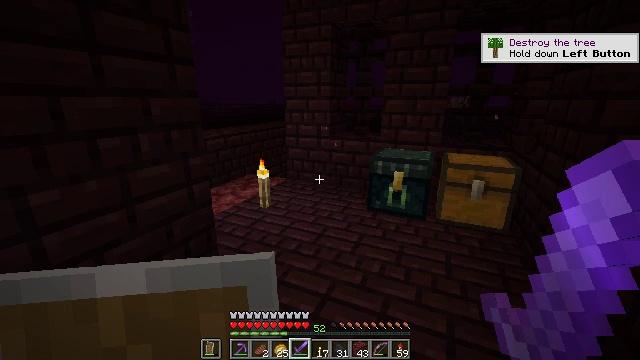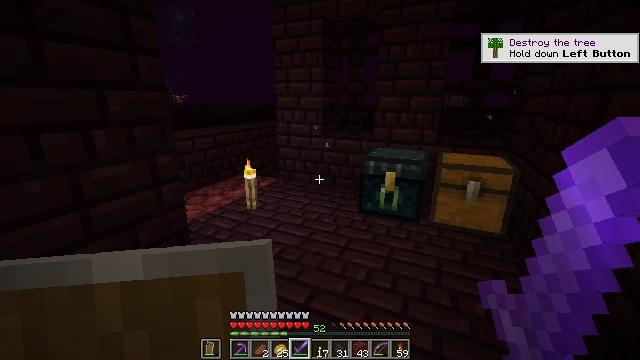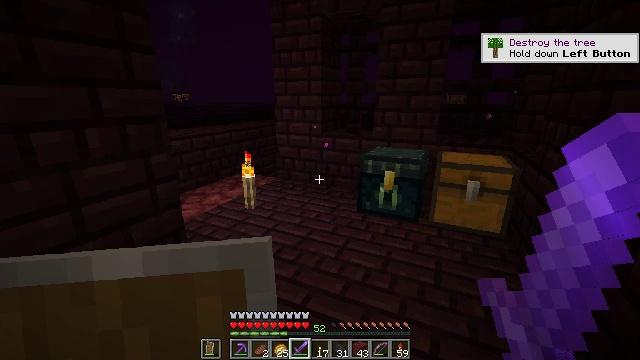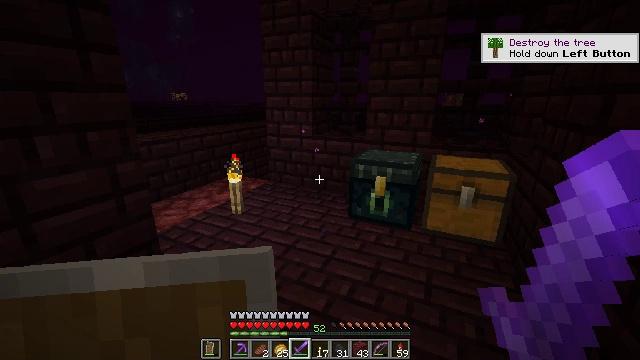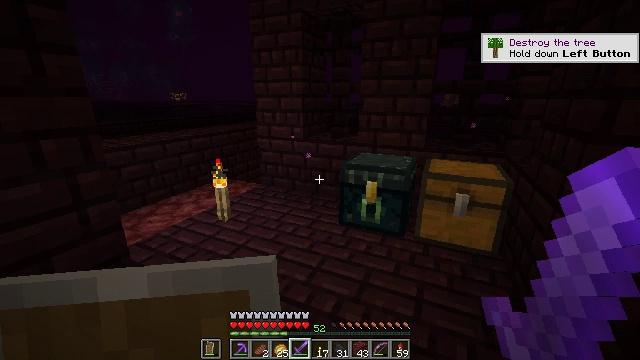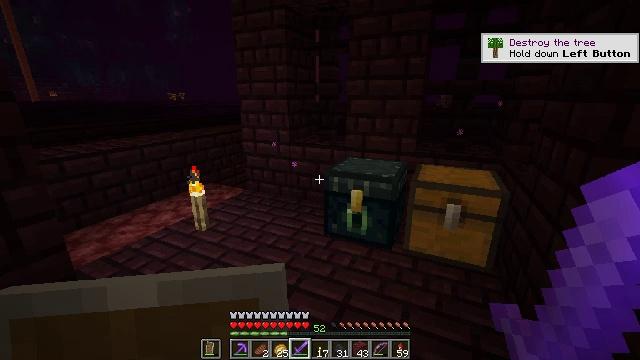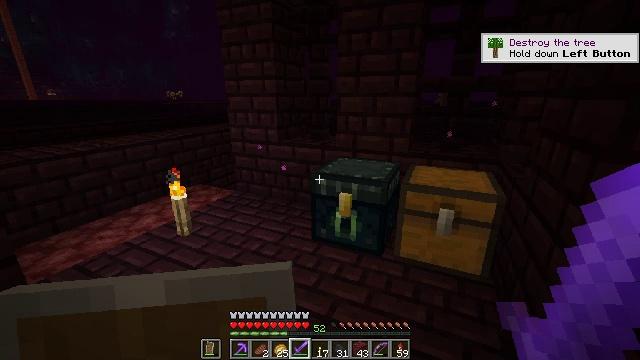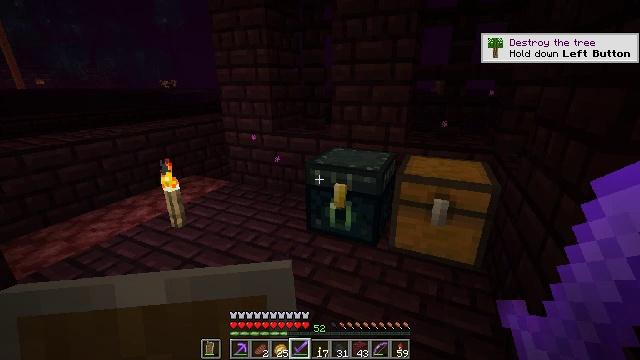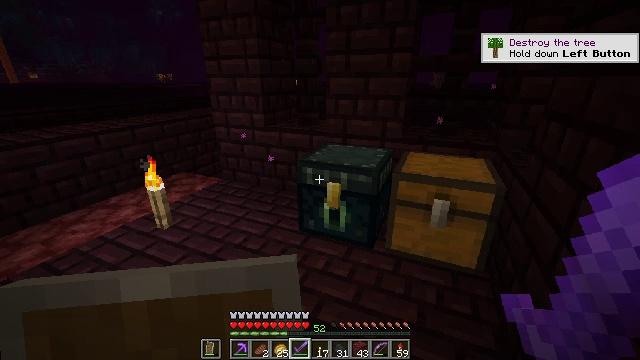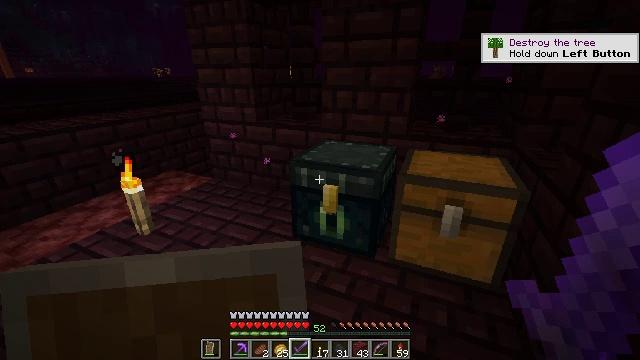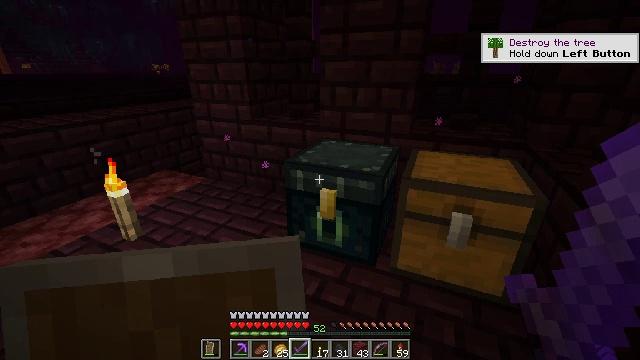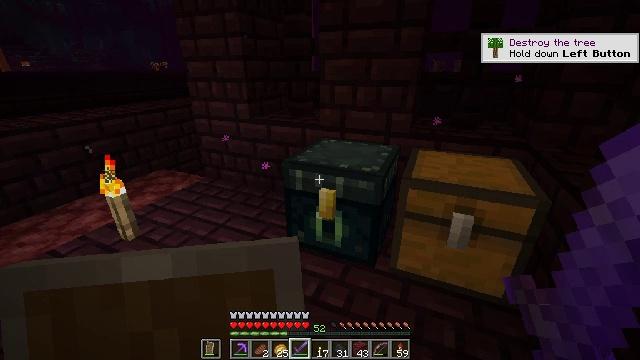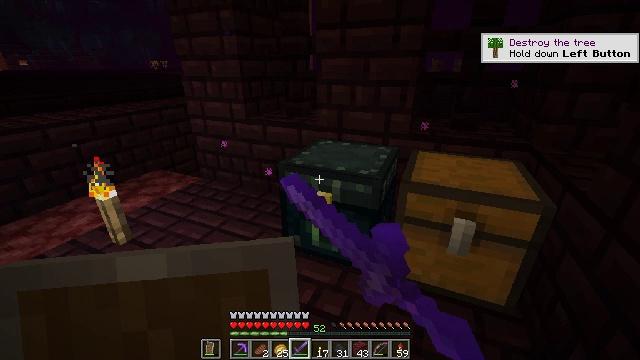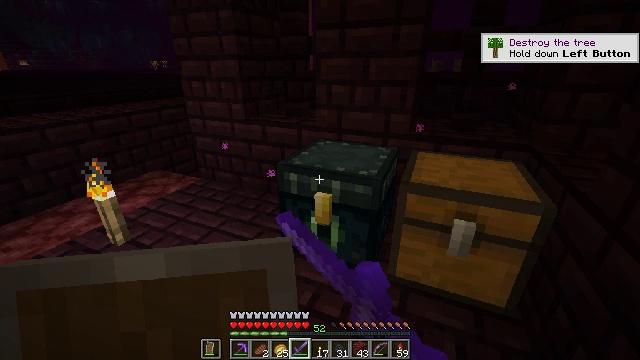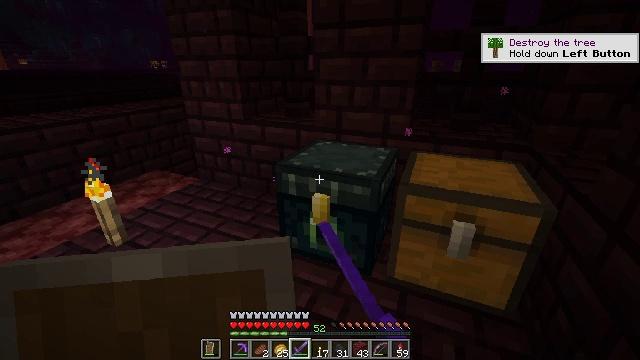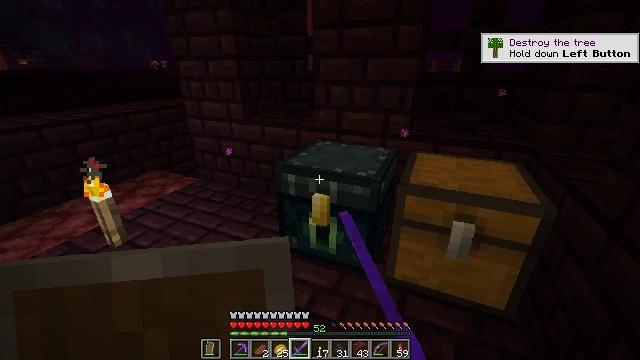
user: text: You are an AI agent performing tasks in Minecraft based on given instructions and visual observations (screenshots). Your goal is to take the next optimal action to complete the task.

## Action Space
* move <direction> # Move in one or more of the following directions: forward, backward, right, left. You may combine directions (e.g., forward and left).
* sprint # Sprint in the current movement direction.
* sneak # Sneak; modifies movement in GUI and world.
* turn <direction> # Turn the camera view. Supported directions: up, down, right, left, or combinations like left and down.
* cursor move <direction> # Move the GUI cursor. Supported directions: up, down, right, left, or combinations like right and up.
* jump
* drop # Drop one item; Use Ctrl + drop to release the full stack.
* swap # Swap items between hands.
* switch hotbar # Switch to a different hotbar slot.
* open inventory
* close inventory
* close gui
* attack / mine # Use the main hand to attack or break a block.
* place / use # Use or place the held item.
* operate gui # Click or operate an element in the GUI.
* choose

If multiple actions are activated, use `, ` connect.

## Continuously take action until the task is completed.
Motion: motion action
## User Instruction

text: Extinguish the fire.
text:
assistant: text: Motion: move forward and move right
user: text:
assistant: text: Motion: move forward and move right
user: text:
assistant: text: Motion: move forward and move right
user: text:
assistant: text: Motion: move forward and move right
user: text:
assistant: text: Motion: move forward and move right
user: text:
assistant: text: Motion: move forward and move right
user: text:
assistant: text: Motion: move forward, turn down
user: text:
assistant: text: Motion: move forward, turn down
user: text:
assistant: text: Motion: move forward, turn down
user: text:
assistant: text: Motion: no_op
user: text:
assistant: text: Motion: use / place
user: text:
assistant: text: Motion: use / place
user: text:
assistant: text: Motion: use / place
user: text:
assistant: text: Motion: no_op
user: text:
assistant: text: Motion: no_op
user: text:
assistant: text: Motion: open gui
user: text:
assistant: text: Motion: no_op
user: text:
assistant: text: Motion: no_op
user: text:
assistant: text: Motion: no_op
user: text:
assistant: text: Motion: sneak
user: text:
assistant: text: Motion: sneak
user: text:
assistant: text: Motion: sneak
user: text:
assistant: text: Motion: sneak, cursor move left and down
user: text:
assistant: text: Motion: sneak
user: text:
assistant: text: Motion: sneak
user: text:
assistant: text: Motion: sneak, cursor move right and down
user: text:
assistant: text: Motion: sneak, cursor move right and down
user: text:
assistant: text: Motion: sneak
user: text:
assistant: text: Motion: sneak, cursor move right
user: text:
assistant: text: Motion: sneak, cursor move right and up